Question: I am having a weird issue in Chrome where a Google Font is showing inconsistent letter heights. It only happens when I use 'text-transform: uppercase' and it is fixed if I use 'font-weight:bold'. I have some example code, where you can see the 'S' is too tall in the word 'TESTING':

'''
body {
font-family: 'Exo 2' !important;
line-height:1.42857143;
}
div {
width:40px;
}
span.upper {
display:block;
margin-top:20px;
font-size:18px;
text-transform:uppercase;
}
span {text-transform:uppercase; }
'''
'''
<link href="//fonts.googleapis.com/css?family=Exo+2:200,300,400,700,300italic,400italic,700italic|Raleway:200,300,400,600" rel="stylesheet" type="text/css">
<div>
Broken:<br>
<a href="#">
<span class="upper">Testing 123</span> </a>
<br>Normal:<br><br>
<span>Testing 123</span>
</div>
'''
If I change the font to 'arial', it's fixed. Is there some CSS property I need to reset so that the font will render correctly?
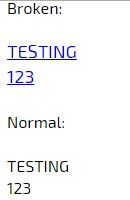
Answer: This is a well known bug in Chrome on Windows. Chrome has made the political/ecosystem move to reduce dependencies on other companies and other established tech, like the move to fork Blink from Web-Kit. Chrome has also decided to ditch Microsoft font rendering. The result is poor sub-pixel rendering. You've noticed that once you bump your font up in size or weight the issue is resolved because the character strokes are wider than one pixel.
One solution for you: you can go into Chrome's flags:// to enable Direct Write.
But that doesn't help your users, of course. There are a few hacks.
<URL>
You can do this with a media query hack:
'''
@media screen and (-webkit-min-device-pixel-ratio:0) {
@font-face {
font-family: 'chunk-webfont';
src: url('webfont.svg') format('svg');
}
}
'''
So there are issues with this. It's not future-proof. It's a hack. But it works for now, and Chrome will be fixing this in the near future. Other, hacks include calling SVG first in your stack, but it has less reliable results.